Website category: university
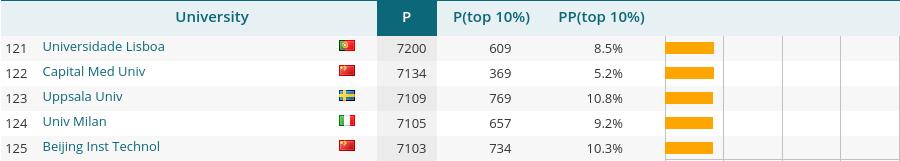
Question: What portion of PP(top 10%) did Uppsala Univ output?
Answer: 10.8%

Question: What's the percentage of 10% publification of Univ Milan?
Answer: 9.2%

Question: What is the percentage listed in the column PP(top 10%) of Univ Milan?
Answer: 9.2%

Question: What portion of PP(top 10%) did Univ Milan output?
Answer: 9.2%

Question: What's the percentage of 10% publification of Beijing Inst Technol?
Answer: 10.3%

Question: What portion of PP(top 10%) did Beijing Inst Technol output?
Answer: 10.3%

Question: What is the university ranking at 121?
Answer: Universidade Lisboa

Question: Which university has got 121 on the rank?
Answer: Universidade Lisboa

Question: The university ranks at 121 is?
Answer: Universidade Lisboa

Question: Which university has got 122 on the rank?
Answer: Capital Med Univ

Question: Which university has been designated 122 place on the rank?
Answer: Capital Med Univ

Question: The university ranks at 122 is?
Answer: Capital Med Univ

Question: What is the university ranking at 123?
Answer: Uppsala Univ

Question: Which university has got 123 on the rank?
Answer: Uppsala Univ

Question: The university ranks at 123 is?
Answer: Uppsala Univ

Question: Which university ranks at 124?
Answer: Univ Milan

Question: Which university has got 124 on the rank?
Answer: Univ Milan

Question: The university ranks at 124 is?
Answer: Univ Milan

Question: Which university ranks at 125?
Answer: Beijing Inst Technol

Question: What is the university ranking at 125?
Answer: Beijing Inst Technol

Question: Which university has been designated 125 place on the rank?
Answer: Beijing Inst Technol

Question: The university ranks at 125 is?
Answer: Beijing Inst Technol

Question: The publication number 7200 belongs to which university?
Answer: Universidade Lisboa

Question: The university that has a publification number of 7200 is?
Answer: Universidade Lisboa

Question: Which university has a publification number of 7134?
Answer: Capital Med Univ

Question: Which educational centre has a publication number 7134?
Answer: Capital Med Univ

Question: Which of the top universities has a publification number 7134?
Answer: Capital Med Univ

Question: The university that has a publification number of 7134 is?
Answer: Capital Med Univ

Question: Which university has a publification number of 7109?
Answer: Uppsala Univ

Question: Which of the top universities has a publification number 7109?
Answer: Uppsala Univ

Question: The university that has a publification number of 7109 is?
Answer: Uppsala Univ

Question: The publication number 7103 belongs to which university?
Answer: Beijing Inst Technol

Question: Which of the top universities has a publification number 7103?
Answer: Beijing Inst Technol

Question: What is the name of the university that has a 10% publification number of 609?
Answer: Universidade Lisboa

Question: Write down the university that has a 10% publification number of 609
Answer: Universidade Lisboa

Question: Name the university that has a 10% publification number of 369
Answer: Capital Med Univ

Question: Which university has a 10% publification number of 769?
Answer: Uppsala Univ

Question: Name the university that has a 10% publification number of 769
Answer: Uppsala Univ

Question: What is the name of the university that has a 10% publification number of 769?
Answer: Uppsala Univ

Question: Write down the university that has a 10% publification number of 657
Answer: Univ Milan

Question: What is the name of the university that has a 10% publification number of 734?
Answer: Beijing Inst Technol